Question: I am trying to use a font named "KarenThewin".
I have added this font the keyboard keys and now i want to extract the displayed key.
The character Array : '#define kChar @[ @"n", @"0", @"=J", @"&", @"w", @",", @"=k", @"=X", @"=D", @"y", @"=g", @"q", @"'", @"=m", @"i", @"[", @"*", @"u", @"v", @"-=", @"t", @"C", @"=l", @"b", @"e", @"r", @"", @"", @"", @"", @"" ]'
Once you define the font to KarenThewin you will be able to see the keyboard.
But when i am trying to take input from the keyboard key its returning me the same value mentioned above in the array but it should return me the font specific value.
E.g. if i press the 1st of keybaord it should show the below symbol rather "n"
'''
[self.textDocumentProxy insertText:[key currentTitle]];
'''

Please let me know if some more info is required from my end.
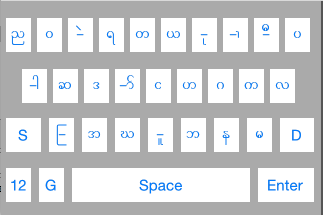
Answer: The only output your can pass from your keyboard to the system is an unattributed string